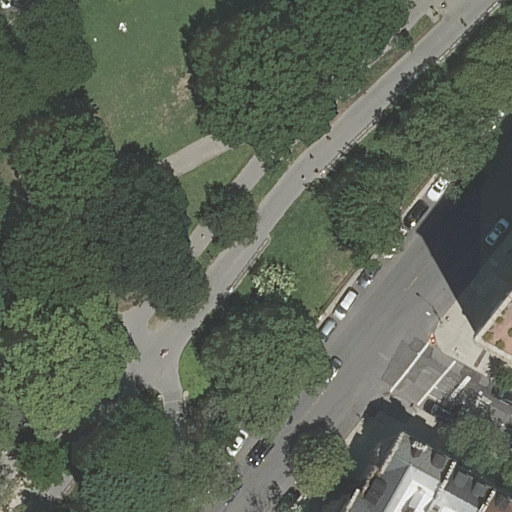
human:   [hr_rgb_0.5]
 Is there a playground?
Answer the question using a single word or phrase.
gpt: yes

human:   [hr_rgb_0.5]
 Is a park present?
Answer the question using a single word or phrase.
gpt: yes

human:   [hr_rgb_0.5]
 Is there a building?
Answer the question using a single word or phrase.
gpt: yes

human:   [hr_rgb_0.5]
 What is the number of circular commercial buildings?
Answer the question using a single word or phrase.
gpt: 0

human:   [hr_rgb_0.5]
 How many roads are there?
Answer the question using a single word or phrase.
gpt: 6

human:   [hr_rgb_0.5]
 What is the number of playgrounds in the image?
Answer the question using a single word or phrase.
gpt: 1

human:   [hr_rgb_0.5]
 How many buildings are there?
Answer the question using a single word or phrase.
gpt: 4

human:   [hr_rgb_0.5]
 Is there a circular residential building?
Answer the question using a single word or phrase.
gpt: no

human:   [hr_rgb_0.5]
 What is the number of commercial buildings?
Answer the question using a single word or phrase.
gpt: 0

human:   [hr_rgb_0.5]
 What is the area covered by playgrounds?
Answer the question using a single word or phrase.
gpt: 9m2

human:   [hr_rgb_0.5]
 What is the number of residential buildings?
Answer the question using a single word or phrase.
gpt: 4

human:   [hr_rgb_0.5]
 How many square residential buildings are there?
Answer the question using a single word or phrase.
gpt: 0

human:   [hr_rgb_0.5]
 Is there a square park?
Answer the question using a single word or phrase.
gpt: no

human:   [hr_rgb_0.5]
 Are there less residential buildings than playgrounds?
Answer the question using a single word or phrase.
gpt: no

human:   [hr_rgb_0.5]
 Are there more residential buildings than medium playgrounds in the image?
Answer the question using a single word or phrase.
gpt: yes

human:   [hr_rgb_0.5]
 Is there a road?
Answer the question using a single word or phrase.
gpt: yes

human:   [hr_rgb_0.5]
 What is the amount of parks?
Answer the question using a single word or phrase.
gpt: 1

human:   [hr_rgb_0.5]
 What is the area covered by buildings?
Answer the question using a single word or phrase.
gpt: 405m2

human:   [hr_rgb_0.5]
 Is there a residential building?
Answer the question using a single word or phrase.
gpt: yes

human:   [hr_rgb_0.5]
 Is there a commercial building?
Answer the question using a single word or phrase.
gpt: no

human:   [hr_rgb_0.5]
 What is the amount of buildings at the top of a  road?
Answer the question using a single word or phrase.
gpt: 1

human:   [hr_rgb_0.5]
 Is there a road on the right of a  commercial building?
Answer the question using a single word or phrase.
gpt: no

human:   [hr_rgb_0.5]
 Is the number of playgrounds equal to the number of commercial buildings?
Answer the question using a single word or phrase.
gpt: no

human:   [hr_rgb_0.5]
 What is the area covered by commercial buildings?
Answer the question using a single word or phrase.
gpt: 0m2

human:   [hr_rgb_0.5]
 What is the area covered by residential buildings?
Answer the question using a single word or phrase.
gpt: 405m2

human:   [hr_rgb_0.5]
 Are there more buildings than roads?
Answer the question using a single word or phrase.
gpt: no

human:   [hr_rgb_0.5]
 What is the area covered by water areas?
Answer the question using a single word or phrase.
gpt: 0m2

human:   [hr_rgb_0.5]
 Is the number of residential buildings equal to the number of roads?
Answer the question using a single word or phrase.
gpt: no

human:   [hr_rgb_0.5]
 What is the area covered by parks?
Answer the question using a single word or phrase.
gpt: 10629m2

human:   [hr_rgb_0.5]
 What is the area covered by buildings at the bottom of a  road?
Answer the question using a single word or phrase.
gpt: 405m2

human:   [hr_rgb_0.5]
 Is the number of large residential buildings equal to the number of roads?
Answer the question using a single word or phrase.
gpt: no

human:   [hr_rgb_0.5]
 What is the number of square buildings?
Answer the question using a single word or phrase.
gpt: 0

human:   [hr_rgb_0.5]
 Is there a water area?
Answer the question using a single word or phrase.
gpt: no

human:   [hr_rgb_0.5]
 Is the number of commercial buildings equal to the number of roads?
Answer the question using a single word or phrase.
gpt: no

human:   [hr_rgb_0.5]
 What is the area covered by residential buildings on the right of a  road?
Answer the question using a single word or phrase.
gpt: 405m2

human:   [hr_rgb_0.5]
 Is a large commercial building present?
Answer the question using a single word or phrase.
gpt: no

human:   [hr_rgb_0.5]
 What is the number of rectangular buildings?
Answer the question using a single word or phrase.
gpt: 2

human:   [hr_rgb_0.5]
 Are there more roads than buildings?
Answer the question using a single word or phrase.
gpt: yes

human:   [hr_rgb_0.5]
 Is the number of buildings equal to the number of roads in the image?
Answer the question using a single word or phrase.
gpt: no

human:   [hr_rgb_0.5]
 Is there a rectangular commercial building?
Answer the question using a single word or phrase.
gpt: no

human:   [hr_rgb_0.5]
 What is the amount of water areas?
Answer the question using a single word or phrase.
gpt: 0

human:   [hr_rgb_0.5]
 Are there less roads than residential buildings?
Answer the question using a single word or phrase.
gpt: no

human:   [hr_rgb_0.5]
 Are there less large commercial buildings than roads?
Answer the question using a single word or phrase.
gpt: yes

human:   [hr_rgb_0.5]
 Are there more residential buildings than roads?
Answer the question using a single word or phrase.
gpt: no

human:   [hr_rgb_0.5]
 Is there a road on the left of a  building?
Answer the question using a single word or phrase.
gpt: yes

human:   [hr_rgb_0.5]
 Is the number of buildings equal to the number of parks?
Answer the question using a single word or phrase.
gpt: no

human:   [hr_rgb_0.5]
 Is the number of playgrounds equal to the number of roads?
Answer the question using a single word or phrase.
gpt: no

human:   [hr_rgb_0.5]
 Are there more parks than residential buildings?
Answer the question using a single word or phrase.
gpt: no

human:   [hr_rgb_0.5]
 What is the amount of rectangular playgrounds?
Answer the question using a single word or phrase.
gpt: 1

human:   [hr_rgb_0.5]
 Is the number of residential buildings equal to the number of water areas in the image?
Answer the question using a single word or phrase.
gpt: no

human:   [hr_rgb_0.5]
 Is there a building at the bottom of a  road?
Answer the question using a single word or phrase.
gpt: yes

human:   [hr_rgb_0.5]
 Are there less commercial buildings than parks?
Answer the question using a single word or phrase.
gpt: yes

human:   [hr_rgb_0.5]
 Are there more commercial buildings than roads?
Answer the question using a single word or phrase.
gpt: no

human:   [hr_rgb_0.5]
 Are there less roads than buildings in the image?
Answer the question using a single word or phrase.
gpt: no

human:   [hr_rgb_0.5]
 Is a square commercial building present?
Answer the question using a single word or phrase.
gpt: no

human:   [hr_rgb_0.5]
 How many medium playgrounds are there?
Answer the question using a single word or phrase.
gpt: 0

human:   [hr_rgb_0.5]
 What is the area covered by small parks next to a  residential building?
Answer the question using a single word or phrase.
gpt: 0m2

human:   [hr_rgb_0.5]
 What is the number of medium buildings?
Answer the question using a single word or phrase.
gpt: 3

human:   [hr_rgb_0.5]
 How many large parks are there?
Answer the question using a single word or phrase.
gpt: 1

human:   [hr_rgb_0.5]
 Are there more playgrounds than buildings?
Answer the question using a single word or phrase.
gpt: no

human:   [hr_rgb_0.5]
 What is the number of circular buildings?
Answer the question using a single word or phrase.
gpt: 0

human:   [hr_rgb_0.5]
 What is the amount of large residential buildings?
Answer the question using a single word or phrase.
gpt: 0

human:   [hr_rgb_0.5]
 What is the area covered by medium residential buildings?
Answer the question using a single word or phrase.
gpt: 366m2

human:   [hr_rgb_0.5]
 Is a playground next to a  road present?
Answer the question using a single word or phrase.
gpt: yes